Question: I've spent a bit of time browsing Stack Overflow and the internet looking for the answer to my question, but I found all the answers hard to understand and I was quite unsure if any of them related to my problem, so I decided I needed help in the right context.
I am creating a program that will give a series of solutions based on a particular type of graph inputted. I am sincerely struggling with taking the data from my JComboBox in the first JFrame, and displaying it in the second.
I have two classes, GraphEquationSolverGUI and DefineEquation. I am using the Netbeans IDE and GraphEquationSolverGUI is my "project."
GraphEquationSolverGUI:
'''
private void graphSelectionActionPerformed(java.awt.event.ActionEvent evt) {
String graphSelectionGUI = (String)graphSelection.getSelectedItem();
//graphSelectedTextField.setText(graphSelectionGUI);
DefineEquation graphSelectedObj = new DefineEquation(graphSelectionGUI);
graphSelectedObj.addItem(graphSelectionGUI);
'''
This is the JComboBox in which I want the selection to send data to another class. The JComboBox is called graphSelection. You will notice the the commented text is me setting a JTextField to the value of the JComboBox, this is inside of this JForm and was used by myself to test to make sure the data was being input right, it works and I can display the data in this same JFrame. The other code following is my attempt to create an object and pass the data through it, I'm a bit rusty with objects as I haven't worked with them for a while, sorry if I make you cry.
DefineEquation:
'''
public DefineEquation(String graphSelected) {
this.graphSelected = graphSelected;
} //If anyone cares here is my constructor for the object
public void addItem(String graphSelectedString1){
DefineEquation graphSelectedObj = new DefineEquation(graphSelected);
String graphSelectedStringMAIN = graphSelectedString1.toString();
selectedGraph.setText(graphSelectedStringMAIN);
}
'''
The above is the method I created to add the data to a JTextField called selectedGraph. You will notice I have graphSelectedString1 and graphSelectedStringMAIN in which I convert a String to a String which is obviously redundant. I did this just in case, it is redundant, sorry for making you cringe.
I understand that this may be hard to follow, and you may find it hard to understand what I am asking. So simply put, how would I pass data from one JFrame JComboBox to a JTextField in a separate JFrame? Would I use Objects? Please try to walk me through it if you can, I am very confused. I will paste all my code below if you wish to read through everything.
GraphEquationSolverGUI:
'''
/*
* To change this license header, choose License Headers in Project Properties.
* To change this template file, choose Tools | Templates
* and open the template in the editor.
*/
package GUI;
/**
*
* @author MatthewAlanTroutman
*/
public class GraphEquationSolverGUI extends javax.swing.JFrame {
/**
* Creates new form GraphEquationSolverGUI
*/
public GraphEquationSolverGUI() {
initComponents();
}
/**
* This method is called from within the constructor to initialize the form.
* WARNING: Do NOT modify this code. The content of this method is always
* regenerated by the Form Editor.
*/
@SuppressWarnings("unchecked")
// <editor-fold defaultstate="collapsed" desc="Generated Code">
private void initComponents() {
jSpinner1 = new javax.swing.JSpinner();
welcome = new javax.swing.JLabel();
programDescription = new javax.swing.JLabel();
graphsOffered = new javax.swing.JLabel();
linear = new javax.swing.JLabel();
bilinear = new javax.swing.JLabel();
quadratic = new javax.swing.JLabel();
cubic = new javax.swing.JLabel();
exponential = new javax.swing.JLabel();
graphSelectionText = new javax.swing.JLabel();
graphSelection = new javax.swing.JComboBox();
help = new javax.swing.JButton();
close = new javax.swing.JButton();
next = new javax.swing.JButton();
graphSelectedTextField = new javax.swing.JTextField();
graphSelectedLabel = new javax.swing.JLabel();
setDefaultCloseOperation(javax.swing.WindowConstants.EXIT_ON_CLOSE);
setTitle("GraphEquationSolver");
setBackground(new java.awt.Color(255, 255, 255));
welcome.setFont(new java.awt.Font("Lucida Grande", 0, 48)); // NOI18N
welcome.setHorizontalAlignment(javax.swing.SwingConstants.CENTER);
welcome.setText("Welcome");
welcome.setPreferredSize(new java.awt.Dimension(800, 100));
programDescription.setFont(new java.awt.Font("Lucida Grande", 0, 14)); // NOI18N
programDescription.setText("You can use this program to find a variety of solutions for different types of graphs, please select a graph to begin");
programDescription.setPreferredSize(new java.awt.Dimension(800, 75));
graphsOffered.setFont(new java.awt.Font("Lucida Grande", 0, 18)); // NOI18N
graphsOffered.setText("Graphs we offer:");
linear.setFont(new java.awt.Font("Lucida Grande", 0, 14)); // NOI18N
linear.setText("- Linear");
bilinear.setFont(new java.awt.Font("Lucida Grande", 0, 14)); // NOI18N
bilinear.setText("- Bilinear");
quadratic.setFont(new java.awt.Font("Lucida Grande", 0, 14)); // NOI18N
quadratic.setText("- Quadratic");
cubic.setFont(new java.awt.Font("Lucida Grande", 0, 14)); // NOI18N
cubic.setText("- Cubic");
exponential.setFont(new java.awt.Font("Lucida Grande", 0, 14)); // NOI18N
exponential.setText("- Exponential");
graphSelectionText.setFont(new java.awt.Font("Lucida Grande", 0, 18)); // NOI18N
graphSelectionText.setText("Please select your graph");
graphSelection.setModel(new javax.swing.DefaultComboBoxModel(new String[] { "Linear", "Bilinear", "Quadratic", "Cubic", "Exponential" }));
graphSelection.setToolTipText("");
graphSelection.addActionListener(new java.awt.event.ActionListener() {
public void actionPerformed(java.awt.event.ActionEvent evt) {
graphSelectionActionPerformed(evt);
}
});
help.setFont(new java.awt.Font("Lucida Grande", 0, 48)); // NOI18N
help.setText("Help");
close.setFont(new java.awt.Font("Lucida Grande", 0, 48)); // NOI18N
close.setText("Close");
close.addActionListener(new java.awt.event.ActionListener() {
public void actionPerformed(java.awt.event.ActionEvent evt) {
closeActionPerformed(evt);
}
});
next.setFont(new java.awt.Font("Lucida Grande", 0, 48)); // NOI18N
next.setText("Next");
next.addActionListener(new java.awt.event.ActionListener() {
public void actionPerformed(java.awt.event.ActionEvent evt) {
nextActionPerformed(evt);
}
});
graphSelectedTextField.setEditable(false);
graphSelectedLabel.setFont(new java.awt.Font("Lucida Grande", 0, 18)); // NOI18N
graphSelectedLabel.setText("Graph Selected");
javax.swing.GroupLayout layout = new javax.swing.GroupLayout(getContentPane());
getContentPane().setLayout(layout);
layout.setHorizontalGroup(
layout.createParallelGroup(javax.swing.GroupLayout.Alignment.LEADING)
.addGroup(javax.swing.GroupLayout.Alignment.TRAILING, layout.createSequentialGroup()
.addContainerGap(javax.swing.GroupLayout.DEFAULT_SIZE, Short.MAX_VALUE)
.addComponent(welcome, javax.swing.GroupLayout.PREFERRED_SIZE, javax.swing.GroupLayout.DEFAULT_SIZE, javax.swing.GroupLayout.PREFERRED_SIZE)
.addGap(240, 240, 240))
.addGroup(layout.createSequentialGroup()
.addGroup(layout.createParallelGroup(javax.swing.GroupLayout.Alignment.LEADING)
.addGroup(layout.createSequentialGroup()
.addGap(240, 240, 240)
.addComponent(programDescription, javax.swing.GroupLayout.PREFERRED_SIZE, javax.swing.GroupLayout.DEFAULT_SIZE, javax.swing.GroupLayout.PREFERRED_SIZE))
.addGroup(layout.createSequentialGroup()
.addGap(184, 184, 184)
.addGroup(layout.createParallelGroup(javax.swing.GroupLayout.Alignment.LEADING)
.addComponent(exponential)
.addGroup(layout.createSequentialGroup()
.addGroup(layout.createParallelGroup(javax.swing.GroupLayout.Alignment.LEADING)
.addComponent(graphsOffered)
.addComponent(linear)
.addComponent(bilinear)
.addComponent(quadratic)
.addComponent(cubic))
.addGap(311, 311, 311)
.addGroup(layout.createParallelGroup(javax.swing.GroupLayout.Alignment.LEADING, false)
.addComponent(graphSelectionText, javax.swing.GroupLayout.DEFAULT_SIZE, javax.swing.GroupLayout.DEFAULT_SIZE, Short.MAX_VALUE)
.addComponent(graphSelection, 0, javax.swing.GroupLayout.DEFAULT_SIZE, Short.MAX_VALUE)
.addComponent(graphSelectedTextField)
.addComponent(graphSelectedLabel, javax.swing.GroupLayout.DEFAULT_SIZE, javax.swing.GroupLayout.DEFAULT_SIZE, Short.MAX_VALUE)))))
.addGroup(layout.createSequentialGroup()
.addGap(231, 231, 231)
.addComponent(help, javax.swing.GroupLayout.PREFERRED_SIZE, 255, javax.swing.GroupLayout.PREFERRED_SIZE)
.addGap(18, 18, 18)
.addComponent(close, javax.swing.GroupLayout.PREFERRED_SIZE, 255, javax.swing.GroupLayout.PREFERRED_SIZE)
.addGap(18, 18, 18)
.addComponent(next, javax.swing.GroupLayout.PREFERRED_SIZE, 255, javax.swing.GroupLayout.PREFERRED_SIZE)))
.addContainerGap(240, Short.MAX_VALUE))
);
layout.setVerticalGroup(
layout.createParallelGroup(javax.swing.GroupLayout.Alignment.LEADING)
.addGroup(layout.createSequentialGroup()
.addGap(34, 34, 34)
.addComponent(welcome, javax.swing.GroupLayout.PREFERRED_SIZE, 50, javax.swing.GroupLayout.PREFERRED_SIZE)
.addPreferredGap(javax.swing.LayoutStyle.ComponentPlacement.RELATED)
.addComponent(programDescription, javax.swing.GroupLayout.PREFERRED_SIZE, 27, javax.swing.GroupLayout.PREFERRED_SIZE)
.addGap(73, 73, 73)
.addGroup(layout.createParallelGroup(javax.swing.GroupLayout.Alignment.BASELINE)
.addComponent(graphsOffered)
.addComponent(graphSelectionText))
.addPreferredGap(javax.swing.LayoutStyle.ComponentPlacement.RELATED)
.addComponent(graphSelection, javax.swing.GroupLayout.PREFERRED_SIZE, javax.swing.GroupLayout.DEFAULT_SIZE, javax.swing.GroupLayout.PREFERRED_SIZE)
.addPreferredGap(javax.swing.LayoutStyle.ComponentPlacement.UNRELATED)
.addGroup(layout.createParallelGroup(javax.swing.GroupLayout.Alignment.BASELINE)
.addComponent(linear)
.addComponent(graphSelectedLabel))
.addPreferredGap(javax.swing.LayoutStyle.ComponentPlacement.RELATED)
.addGroup(layout.createParallelGroup(javax.swing.GroupLayout.Alignment.TRAILING)
.addGroup(layout.createSequentialGroup()
.addComponent(bilinear)
.addPreferredGap(javax.swing.LayoutStyle.ComponentPlacement.RELATED)
.addComponent(quadratic))
.addComponent(graphSelectedTextField, javax.swing.GroupLayout.PREFERRED_SIZE, 28, javax.swing.GroupLayout.PREFERRED_SIZE))
.addGroup(layout.createParallelGroup(javax.swing.GroupLayout.Alignment.LEADING)
.addGroup(layout.createSequentialGroup()
.addPreferredGap(javax.swing.LayoutStyle.ComponentPlacement.RELATED)
.addComponent(cubic)
.addPreferredGap(javax.swing.LayoutStyle.ComponentPlacement.RELATED)
.addComponent(exponential)
.addContainerGap(javax.swing.GroupLayout.DEFAULT_SIZE, Short.MAX_VALUE))
.addGroup(layout.createSequentialGroup()
.addPreferredGap(javax.swing.LayoutStyle.ComponentPlacement.RELATED, 219, Short.MAX_VALUE)
.addGroup(layout.createParallelGroup(javax.swing.GroupLayout.Alignment.BASELINE)
.addComponent(help, javax.swing.GroupLayout.PREFERRED_SIZE, 87, javax.swing.GroupLayout.PREFERRED_SIZE)
.addComponent(close, javax.swing.GroupLayout.PREFERRED_SIZE, 87, javax.swing.GroupLayout.PREFERRED_SIZE)
.addComponent(next, javax.swing.GroupLayout.PREFERRED_SIZE, 87, javax.swing.GroupLayout.PREFERRED_SIZE))
.addGap(169, 169, 169))))
);
graphSelection.getAccessibleContext().setAccessibleName("");
help.getAccessibleContext().setAccessibleName("help");
close.getAccessibleContext().setAccessibleName("close");
pack();
}// </editor-fold>
private void graphSelectionActionPerformed(java.awt.event.ActionEvent evt) {
String graphSelectionGUI = (String)graphSelection.getSelectedItem();
graphSelectedTextField.setText(graphSelectionGUI);
//DefineEquation graphSelectedObj = new DefineEquation(graphSelectionGUI);
//graphSelectedObj.addItem(graphSelectionGUI);
}
private void closeActionPerformed(java.awt.event.ActionEvent evt) {
System.exit(0);
}
private void nextActionPerformed(java.awt.event.ActionEvent evt) {
this.setVisible(false);
new DefineEquation().setVisible(true);
}
/**
* @param args the command line arguments
*/
public static void main(String args[]) {
/* Set the Nimbus look and feel */
//<editor-fold defaultstate="collapsed" desc=" Look and feel setting code (optional) ">
/* If Nimbus (introduced in Java SE 6) is not available, stay with the default look and feel.
* For details see http://download.oracle.com/javase/tutorial/uiswing/lookandfeel/plaf.html
*/
try {
for (javax.swing.UIManager.LookAndFeelInfo info : javax.swing.UIManager.getInstalledLookAndFeels()) {
if ("Nimbus".equals(info.getName())) {
javax.swing.UIManager.setLookAndFeel(info.getClassName());
break;
}
}
} catch (ClassNotFoundException ex) {
java.util.logging.Logger.getLogger(GraphEquationSolverGUI.class.getName()).log(java.util.logging.Level.SEVERE, null, ex);
} catch (InstantiationException ex) {
java.util.logging.Logger.getLogger(GraphEquationSolverGUI.class.getName()).log(java.util.logging.Level.SEVERE, null, ex);
} catch (IllegalAccessException ex) {
java.util.logging.Logger.getLogger(GraphEquationSolverGUI.class.getName()).log(java.util.logging.Level.SEVERE, null, ex);
} catch (javax.swing.UnsupportedLookAndFeelException ex) {
java.util.logging.Logger.getLogger(GraphEquationSolverGUI.class.getName()).log(java.util.logging.Level.SEVERE, null, ex);
}
//</editor-fold>
/* Create and display the form */
java.awt.EventQueue.invokeLater(new Runnable() {
public void run() {
new GraphEquationSolverGUI().setVisible(true);
}
});
}
// Variables declaration - do not modify
private javax.swing.JLabel bilinear;
private javax.swing.JButton close;
private javax.swing.JLabel cubic;
private javax.swing.JLabel exponential;
private javax.swing.JLabel graphSelectedLabel;
private javax.swing.JTextField graphSelectedTextField;
private javax.swing.JComboBox graphSelection;
private javax.swing.JLabel graphSelectionText;
private javax.swing.JLabel graphsOffered;
private javax.swing.JButton help;
private javax.swing.JSpinner jSpinner1;
private javax.swing.JLabel linear;
private javax.swing.JButton next;
private javax.swing.JLabel programDescription;
private javax.swing.JLabel quadratic;
private javax.swing.JLabel welcome;
// End of variables declaration
}
'''
DefineEquation:
'''
/*
* To change this license header, choose License Headers in Project Properties.
* To change this template file, choose Tools | Templates
* and open the template in the editor.
*/
package GUI;
/**
*
* @author MatthewAlanTroutman
*/
public class DefineEquation extends javax.swing.JFrame {
//public class DefineEquation extends GraphEquationSolverGUI {
public String graphSelected;
/**
* Creates new form DefineEquation
*/
public DefineEquation() {
initComponents();
}
public DefineEquation(String graphSelected) {
this.graphSelected = graphSelected;
}
/**
* This method is called from within the constructor to initialize the form.
* WARNING: Do NOT modify this code. The content of this method is always
* regenerated by the Form Editor.
*/
@SuppressWarnings("unchecked")
// <editor-fold defaultstate="collapsed" desc="Generated Code">
private void initComponents() {
selectedGraph = new javax.swing.JTextField();
setDefaultCloseOperation(javax.swing.WindowConstants.EXIT_ON_CLOSE);
selectedGraph.setEditable(false);
selectedGraph.addActionListener(new java.awt.event.ActionListener() {
public void actionPerformed(java.awt.event.ActionEvent evt) {
selectedGraphActionPerformed(evt);
}
});
javax.swing.GroupLayout layout = new javax.swing.GroupLayout(getContentPane());
getContentPane().setLayout(layout);
layout.setHorizontalGroup(
layout.createParallelGroup(javax.swing.GroupLayout.Alignment.LEADING)
.addGroup(layout.createSequentialGroup()
.addGap(435, 435, 435)
.addComponent(selectedGraph, javax.swing.GroupLayout.PREFERRED_SIZE, 249, javax.swing.GroupLayout.PREFERRED_SIZE)
.addContainerGap(596, Short.MAX_VALUE))
);
layout.setVerticalGroup(
layout.createParallelGroup(javax.swing.GroupLayout.Alignment.LEADING)
.addGroup(layout.createSequentialGroup()
.addGap(126, 126, 126)
.addComponent(selectedGraph, javax.swing.GroupLayout.PREFERRED_SIZE, javax.swing.GroupLayout.DEFAULT_SIZE, javax.swing.GroupLayout.PREFERRED_SIZE)
.addContainerGap(646, Short.MAX_VALUE))
);
pack();
}// </editor-fold>
private void selectedGraphActionPerformed(java.awt.event.ActionEvent evt) {
}
public void addItem(String graphSelectedString1){
DefineEquation graphSelectedObj = new DefineEquation(graphSelected);
String graphSelectedStringMAIN = graphSelectedString1.toString();
selectedGraph.setText(graphSelectedStringMAIN);
}
/**
* @param args the command line arguments
*/
public static void main(String args[]) {
/* Set the Nimbus look and feel */
//<editor-fold defaultstate="collapsed" desc=" Look and feel setting code (optional) ">
/* If Nimbus (introduced in Java SE 6) is not available, stay with the default look and feel.
* For details see http://download.oracle.com/javase/tutorial/uiswing/lookandfeel/plaf.html
*/
try {
for (javax.swing.UIManager.LookAndFeelInfo info : javax.swing.UIManager.getInstalledLookAndFeels()) {
if ("Nimbus".equals(info.getName())) {
javax.swing.UIManager.setLookAndFeel(info.getClassName());
break;
}
}
} catch (ClassNotFoundException ex) {
java.util.logging.Logger.getLogger(DefineEquation.class.getName()).log(java.util.logging.Level.SEVERE, null, ex);
} catch (InstantiationException ex) {
java.util.logging.Logger.getLogger(DefineEquation.class.getName()).log(java.util.logging.Level.SEVERE, null, ex);
} catch (IllegalAccessException ex) {
java.util.logging.Logger.getLogger(DefineEquation.class.getName()).log(java.util.logging.Level.SEVERE, null, ex);
} catch (javax.swing.UnsupportedLookAndFeelException ex) {
java.util.logging.Logger.getLogger(DefineEquation.class.getName()).log(java.util.logging.Level.SEVERE, null, ex);
}
//</editor-fold>
/* Create and display the form */
java.awt.EventQueue.invokeLater(new Runnable() {
public void run() {
new DefineEquation().setVisible(true);
}
});
}
// Variables declaration - do not modify
private javax.swing.JTextField selectedGraph;
// End of variables declaration
}
'''
You will notice I tried to "extend" my first JFrame, but this resulted in the second JFrame "window" somehow combining with the first JFrame "window."
Conceptual images:

Edit 1: Is this the best way to go through with it? If so, how would I go about moving the data around? Objects are currently confusing me along with some non static and static problems which don't seem valid as I don't have anything static. If this is not the best way of doing it, what should I do? I'm going to bed, please comment with your suggestions and help, not only am I desperate, but I feel lost.
Edit 2: I am trying to work with what m.cekiera's answer was, refer to his answer before answering as it might be helpful.
Edit 3: Still stuck and talk in need of detailed help, sorry to be so demanding but I can't wrap my head around this.
Edit 4: I think I've found a significant breakthrough. I've figured out how to work around the issue, but I really think I need to understand this. Anyway, I've got a new class and a new text field for a different class. I still have the problem, I can't display a value of of the textfield, but for some reason I can output the same value. I guess it's easier shown
So this is the class SelectSolutionsQuadratic:
'''
public void displayText(String textToSet) {
displayQuadraticEquation.setText(textToSet);
System.out.println(textToSet);
}
'''
And this is DefineEquationQuadratic:
'''
private void nextActionPerformed(java.awt.event.ActionEvent evt) {
this.setVisible(false);
new SelectSolutionsQuadratic().setVisible(true);
SelectSolutionsQuadratic transferMe = new SelectSolutionsQuadratic();
transferData = aQuadraticSpinner.getValue().toString() + " " + addSubQuadraticComboBox.getSelectedItem();
transferMe.displayText(transferData);
}
'''
So basically I'm just confused why I can send a value from DefineEquationQuadratic to SelectSolutionsQuadratic, output it with System.out.println(); but set the textfield to be that value
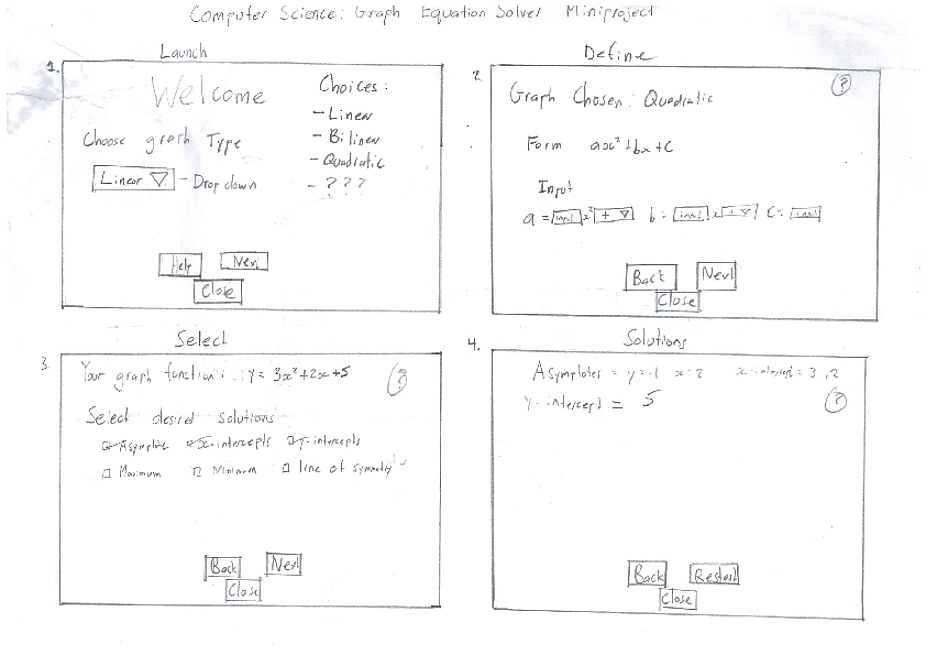
Answer: So I was really dumb and had two instances created, one of which I was not viewing and the other of which I was but was not changing. Basically what I did was in graphSelectionActionPerformed I did:
'''
this.graphSelectionGUI = (String)graphSelection.getSelectedItem();
'''
Then in nextActionPerformed I did:
'''
new DefineEquation_1(graphSelectionGUI).setVisible(true);
'''
Following this, in the other class (DefineEquation), I took my constructor and did this:
'''
public DefineEquation(String graphSelected) {
this.graphSelected = graphSelected;
initComponents();
selectedGraph.setText(graphSelected);
}
'''
And lastly I cried with tears realising how much trouble I gave you guys and how dumb I was, praise the lord!
Sorry for troubling everyone, my bad.